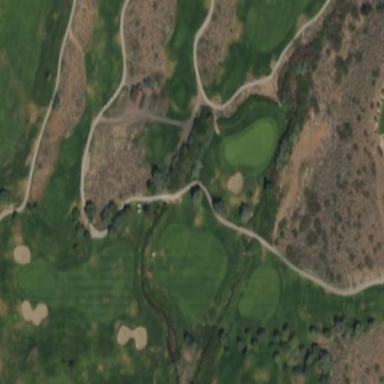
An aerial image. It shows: Area with grass used as rough in golf course.